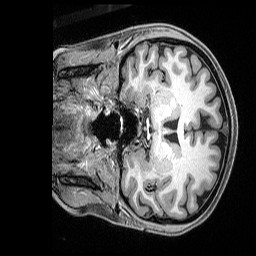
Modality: T1w
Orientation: coronal
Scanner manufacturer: siemens
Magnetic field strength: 3 T
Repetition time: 2.5 s
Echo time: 0.0029 s